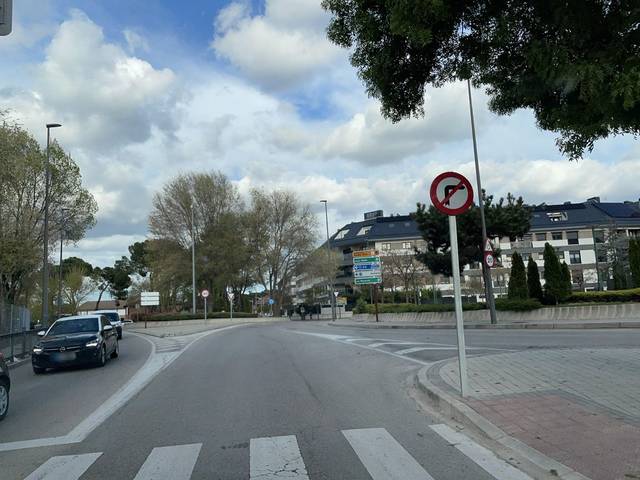
Region: Spain
Coordinates: 40.45, -3.799